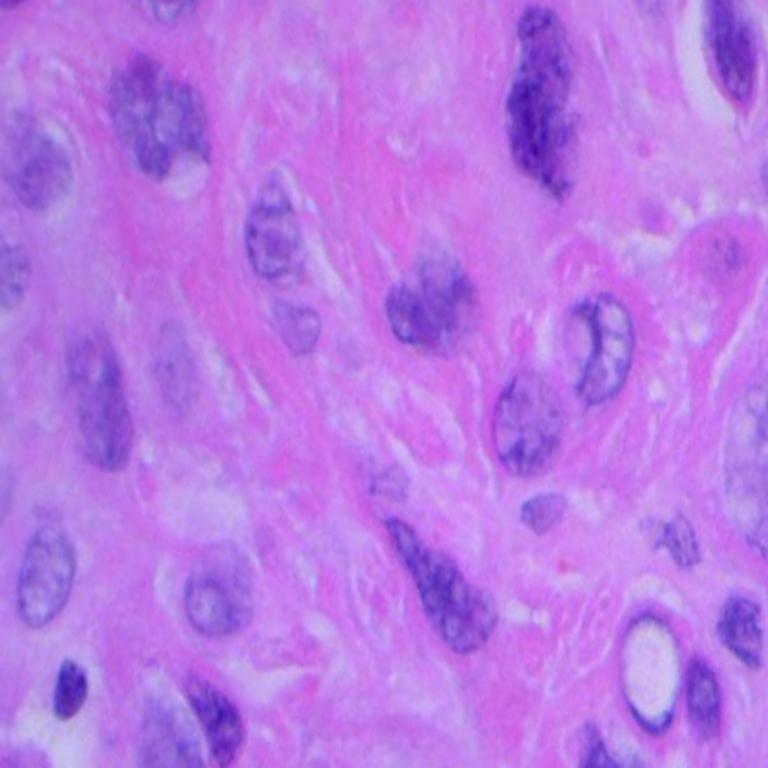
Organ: lung
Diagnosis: squamous carcinomas